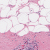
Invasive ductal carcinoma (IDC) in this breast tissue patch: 0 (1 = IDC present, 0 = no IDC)